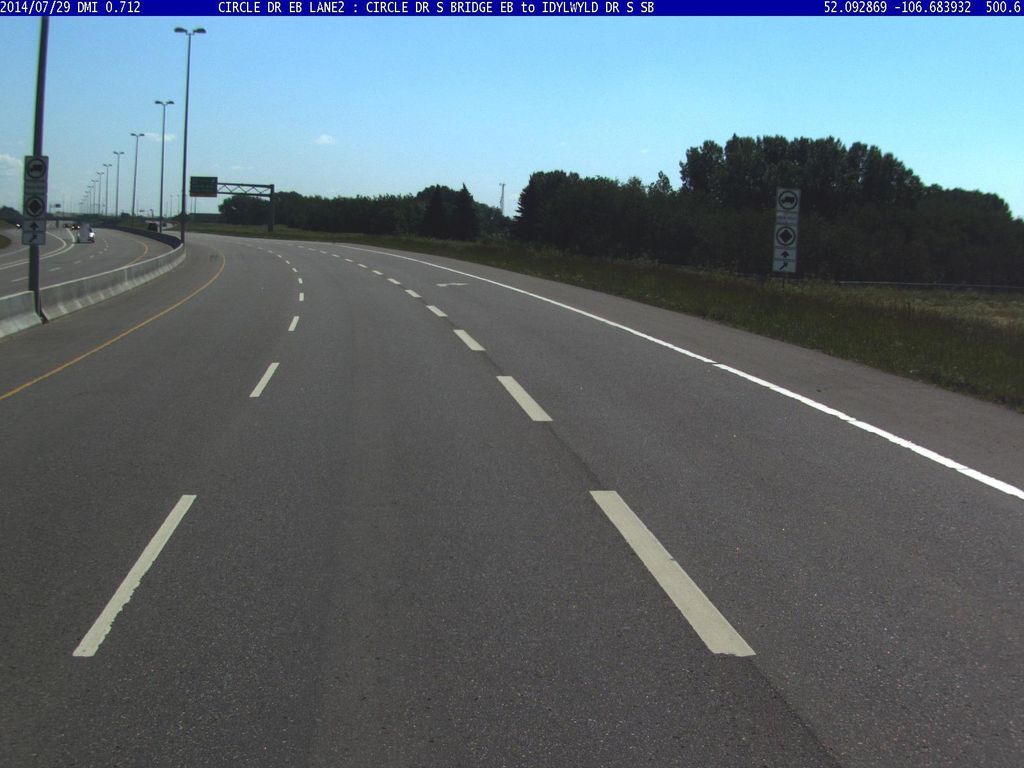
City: saskatoon